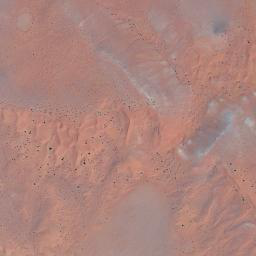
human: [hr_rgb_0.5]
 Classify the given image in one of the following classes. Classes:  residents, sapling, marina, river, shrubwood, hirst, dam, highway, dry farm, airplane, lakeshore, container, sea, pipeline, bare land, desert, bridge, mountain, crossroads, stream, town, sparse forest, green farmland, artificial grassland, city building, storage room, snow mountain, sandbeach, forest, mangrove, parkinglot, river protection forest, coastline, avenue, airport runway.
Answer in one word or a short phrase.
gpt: desert